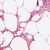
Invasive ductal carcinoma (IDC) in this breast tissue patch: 0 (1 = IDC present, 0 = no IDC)